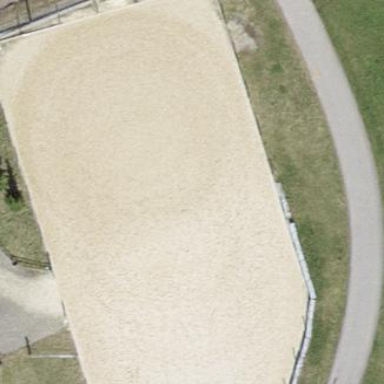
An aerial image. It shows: Equestrian pitch used for leisure and sports activities.